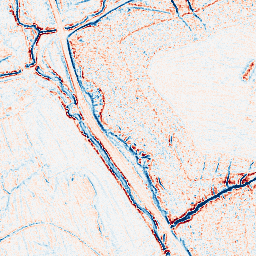
Category: classical
Decomposition family: uniform
Decomposition parameters: size: 5
Upsampling method: sinc_hamming
Upsampling parameters: scale: 4
kernel_size: 16
Upsampling scale: 4